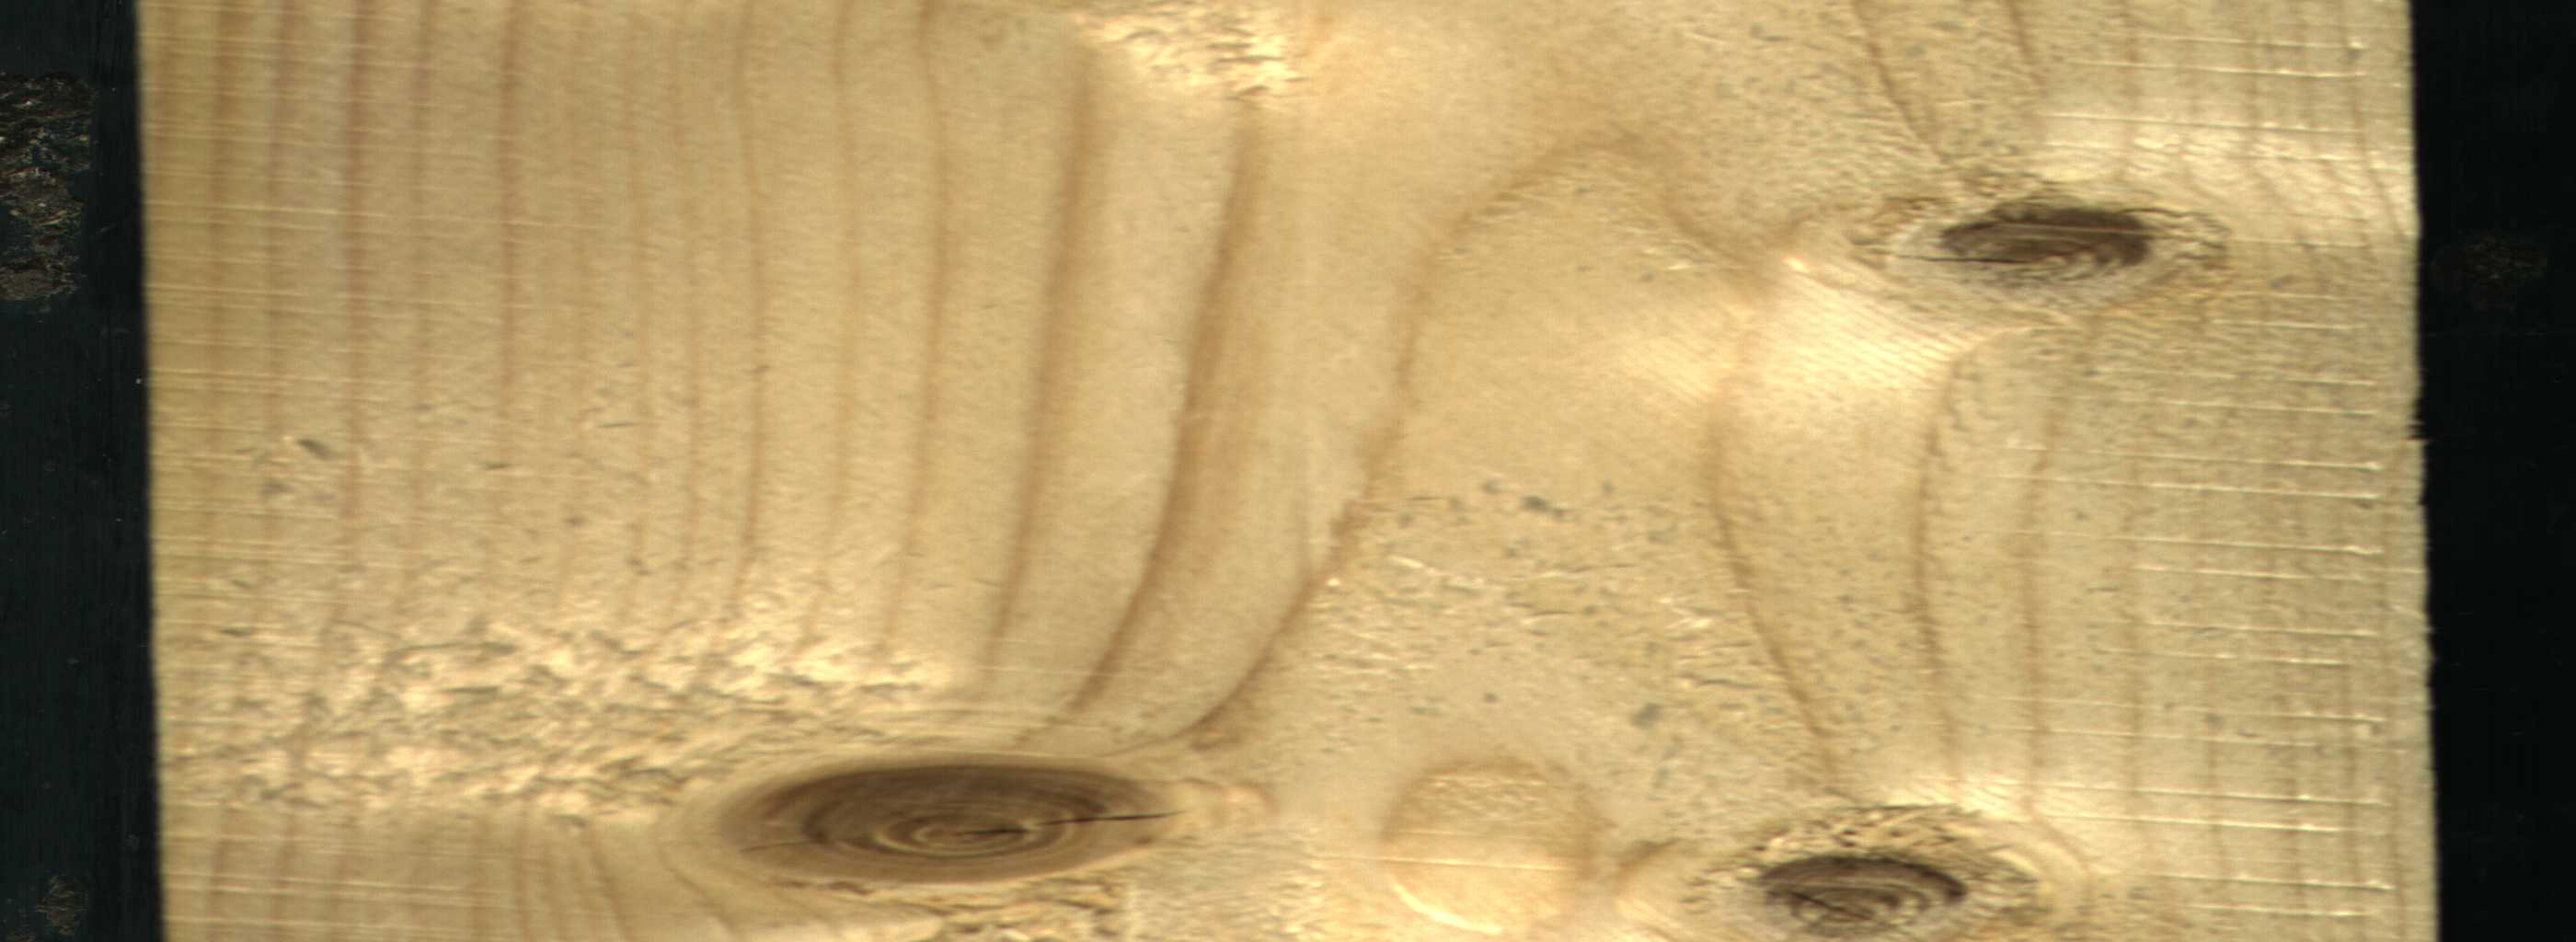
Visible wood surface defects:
Live_Knot
Live_Knot
Live_Knot